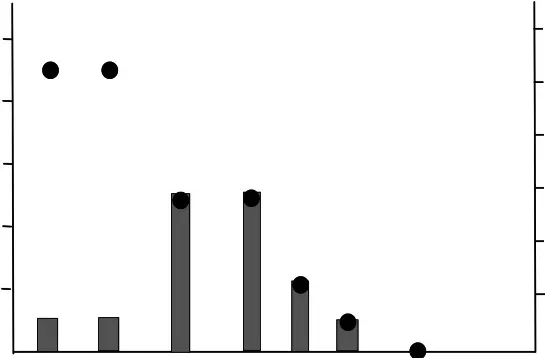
Overall course of pain and SUI in Case 3. Left vertical axis: degree of pain (VAS), right vertical axis: one-hour pad test, horizontal axis: time, black circles: VAS, gray bars: one-hour pad test. SUI: stress urinary incontinence, VAS: pain score on a visual analog scale (0: no pain to 10: maximal pain), T0: first visit, M1: first mid-urethral sling (MUS) removal surgery, M-T1: one year after MUS removal surgery, L1: first laser treatment, L2: second laser treatment, L3: third laser treatment, L-T1: one year after the third laser treatment (L3).
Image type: pathology (masson_trichrome)